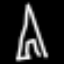
Label: The Eiffel Tower